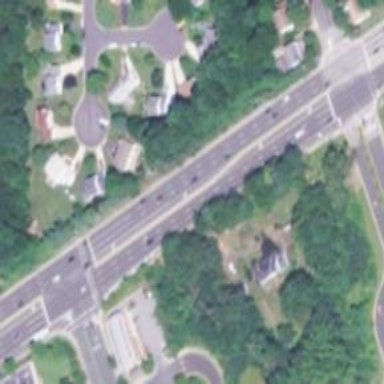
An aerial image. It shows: Service road.